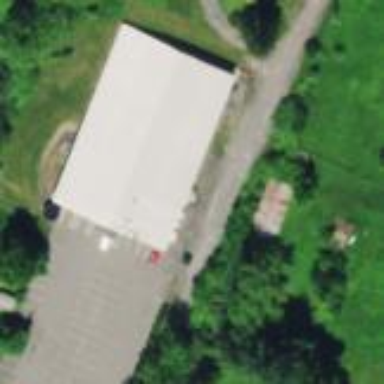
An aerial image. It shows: Building housing bowling alley.